Question: Here I am, a total beginner in R. I am trying to learn more about rvest and how to scrape from the web. Here is the wiki page (<URL> and below is the table I want to transfer to R.

Using CSS Selector, I found that the particular table is on ".wikitable". Following some tutorials on other webpages, here is the code that I used:
'''
library(rvest)
tennis <- read_html("https://en.wikipedia.org/wiki/Andy_Murray")
trial <- tennis %>% html_nodes(".wikitable") %>% html_table(fill = T)
trial
'''
I could not isolate the result to the table that I wanted. Can someone please teach me how? An another thing, what does the pipe do (%>%)?
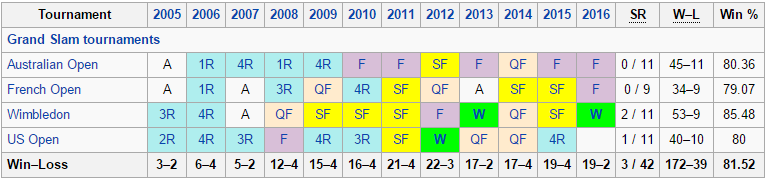
Answer: You were almost there. What you extracted was a list. To get to your desired element you need to use indexing:
'''
trial[[2]]
'''
To clean it further use:
'''
df <- trial[[2]]
df <- df[-1,]
df[,17:20] <- NULL
'''
<URL>
'%>%' is called a pipe from the magrittr/dplyr package. More info <URL>.